Question: It has been some days since I have this problem.
This is a reformulation of <URL>. Please, note that this question states for a less specific case, and the answer could be useful for many different scenarios.
I'm moving one chip from the left point to the right point, and writing original and new coordinates:

So this is failing:
'''
public void onTouch(View view) {
int[] aux = new int[2];
//Get the chip
View movingChip = findViewById(R.id.c1);
//Write it's coordinates
movingChip.getLocationOnScreen(aux);
((TextView)findViewById(R.id.p1t1)).setText("(" + aux[0] + "," + aux[1] + ")");
//Move it
((LinearLayout)findViewById(R.id.p1)).removeView(movingChip);
((LinearLayout)findViewById(R.id.p2)).addView(movingChip);
movingChip.requestLayout();//#### Adding this didn't solve it
//Write it's coordinates
movingChip.getLocationOnScreen(aux);
((TextView)findViewById(R.id.p2t4)).setText("(" + aux[0] + "," + aux[1] + ")");
}
'''
When I get the coordinates for the second time, I get the coordinates of the view as if it was
So, new top, left, bottom, right etc... are not being calculated at this point.
On the other hand, my views are displayed properly, so this job is getting done at some point. How could I force this calculation to happen ?
I need to do it this way, because I'll want to trigger a transition animation
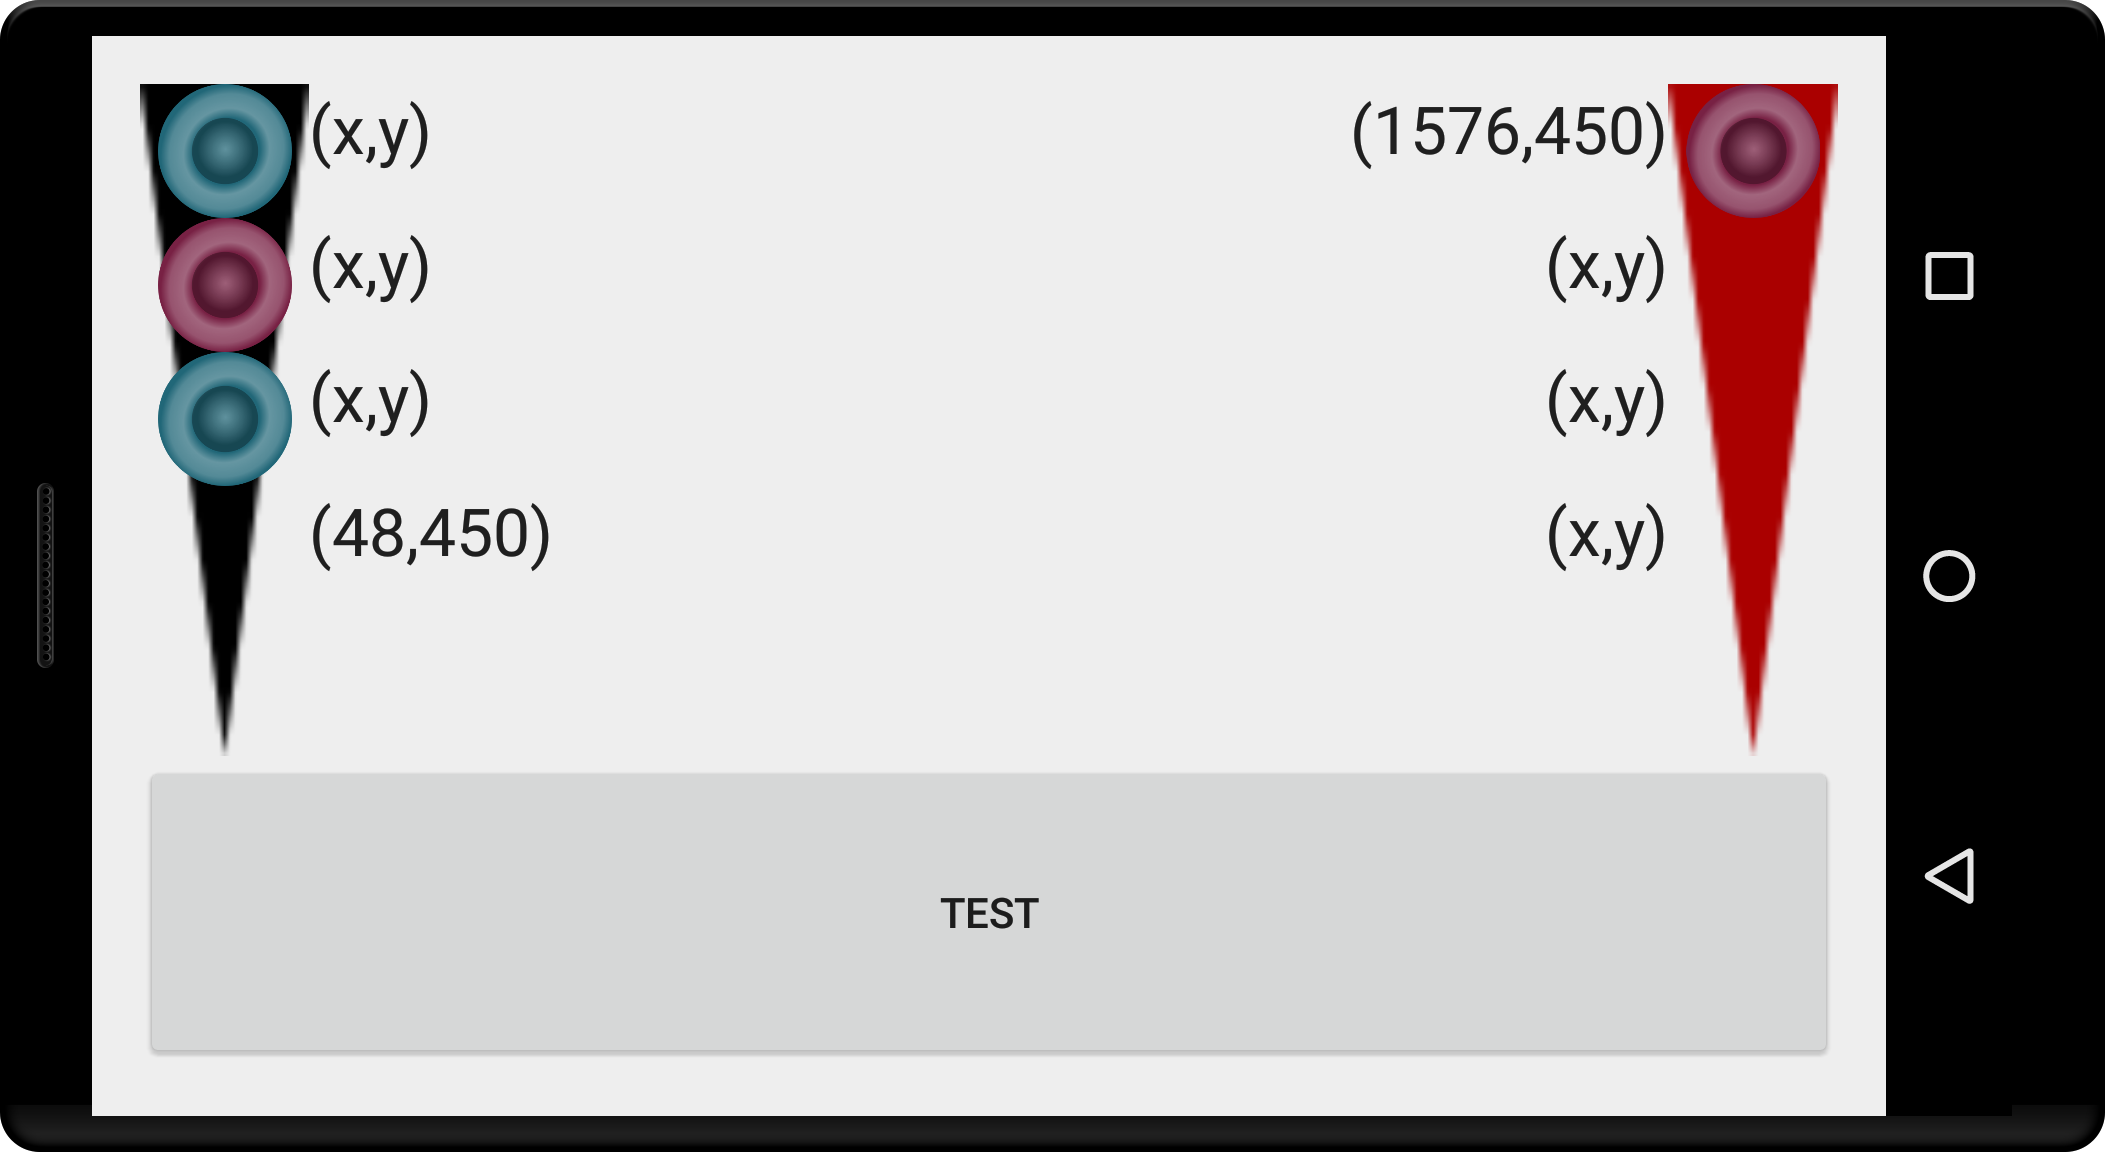
Answer: ## Solution based on Dalija's suggestion
'''
public class ChipView extends ImageView {
private int[] currentLocation = new int[2];
/*.....
* blah,blah,blah
* .....*/
public void init() {
this.addOnLayoutChangeListener(new OnLayoutChangeListener() {
@Override
public void onLayoutChange(View v, int left, int top, int right, int bottom, int oldLeft, int oldTop, int oldRight, int oldBottom) {
int[] newLocation = new int[2];
v.getLocationOnScreen(newLocation);
Log.d("New location:", "("+newLocation[0]+","+newLocation[1]+")");
/** Do whatever is needed with old and new locations **/
currentLocation = newLocation;
}
});
}
'''
So, init() is called from the constructor; now I'll try to perform the animation from there, but this is a different tale.I hope it will work.